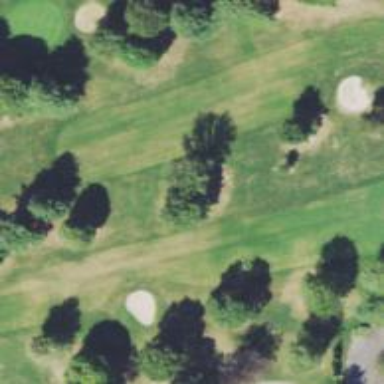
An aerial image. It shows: View of golf hole.